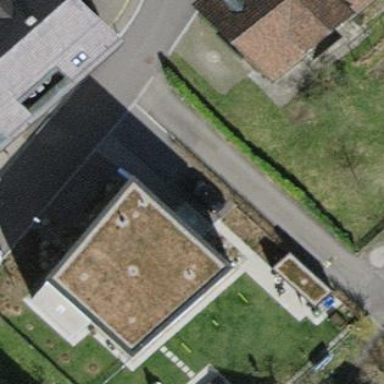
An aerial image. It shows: Garage building.